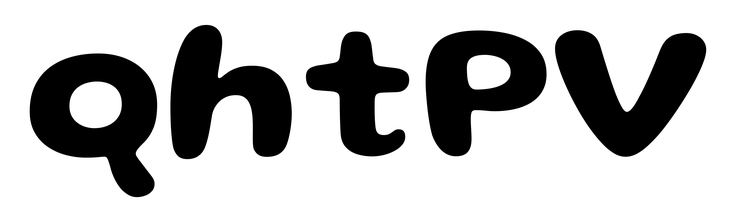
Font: Gluten_SemiBold